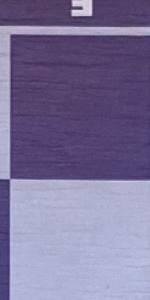
Label: Empty